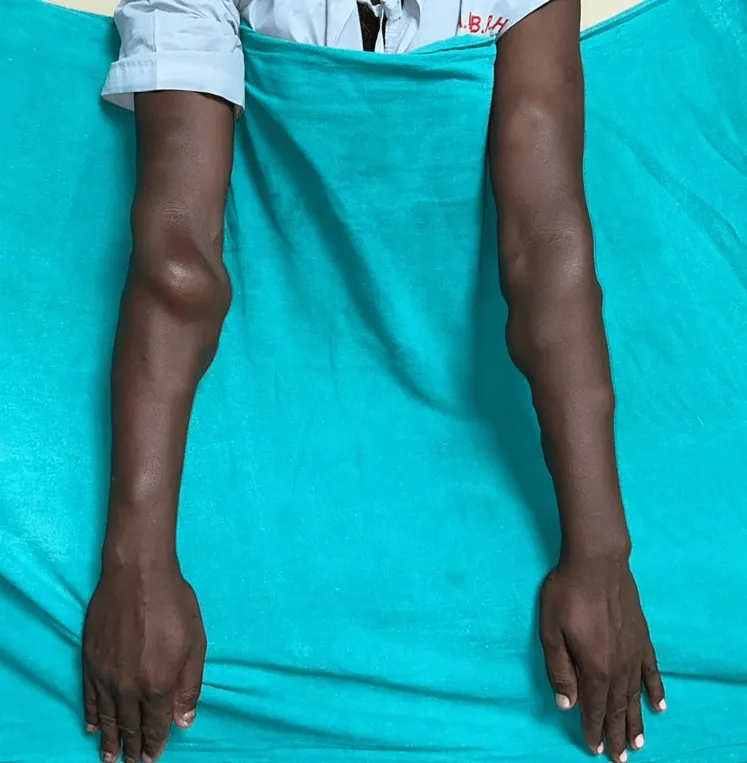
Image showing the presence of lipomas on the upper limbs.
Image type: medical_photograph (skin_photograph)